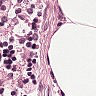
Metastatic tissue present: no